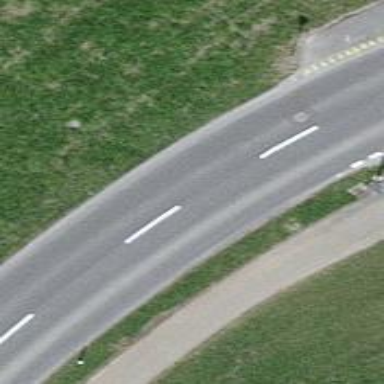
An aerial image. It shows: Tertiary road.